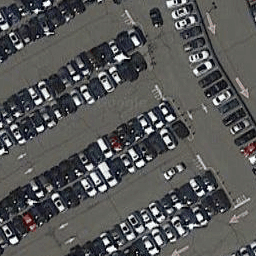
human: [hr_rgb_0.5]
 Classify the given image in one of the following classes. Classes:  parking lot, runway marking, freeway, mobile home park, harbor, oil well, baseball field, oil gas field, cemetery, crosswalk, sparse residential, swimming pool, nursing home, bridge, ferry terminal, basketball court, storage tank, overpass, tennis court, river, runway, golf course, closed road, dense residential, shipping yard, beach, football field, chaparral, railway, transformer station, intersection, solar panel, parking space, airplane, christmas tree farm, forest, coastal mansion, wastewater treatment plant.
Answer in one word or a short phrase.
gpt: parking lot